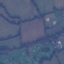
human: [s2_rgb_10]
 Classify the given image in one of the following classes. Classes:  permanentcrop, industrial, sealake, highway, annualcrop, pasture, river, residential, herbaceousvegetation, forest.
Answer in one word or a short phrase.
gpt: Pasture